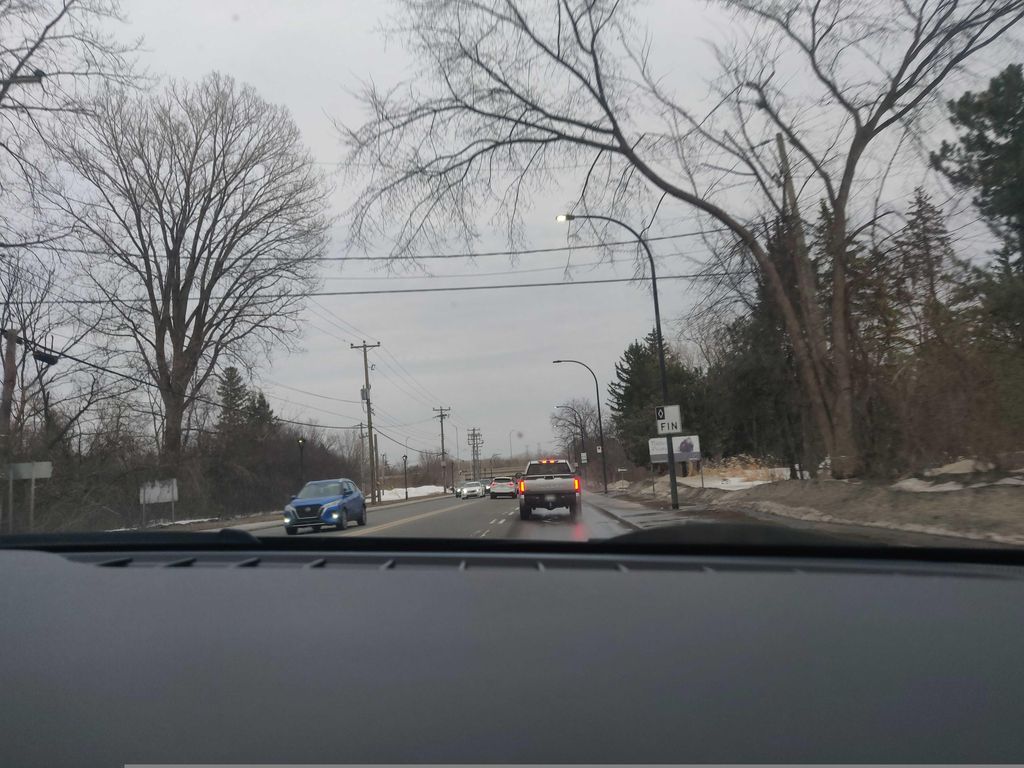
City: montreal